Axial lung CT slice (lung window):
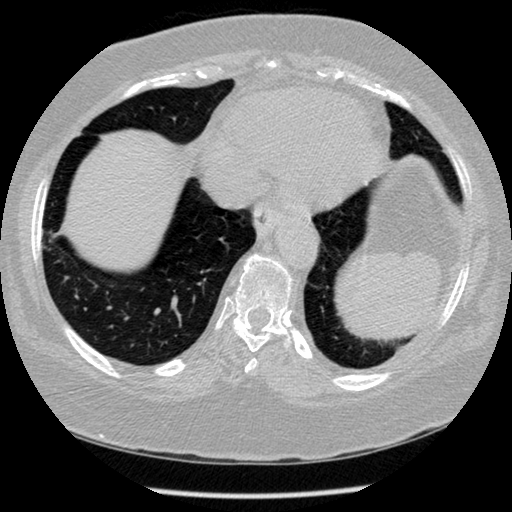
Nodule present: no